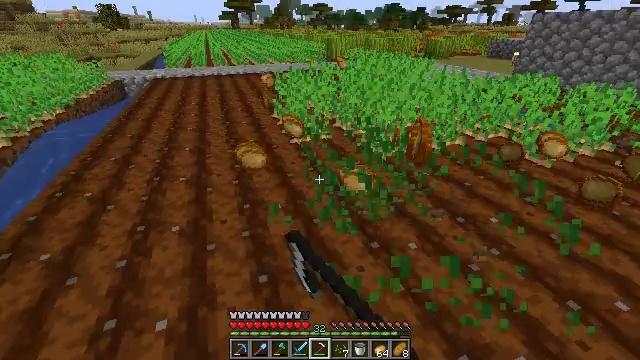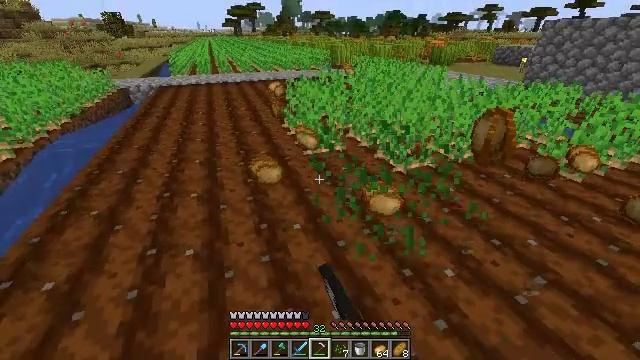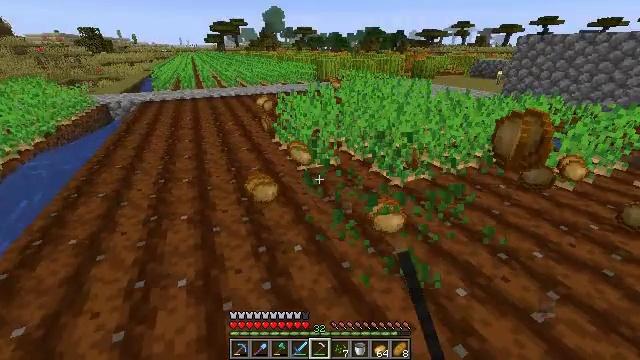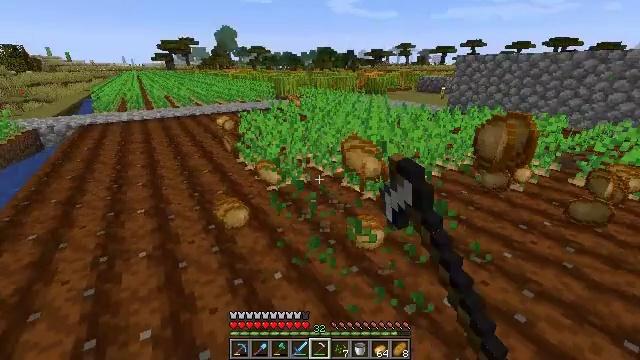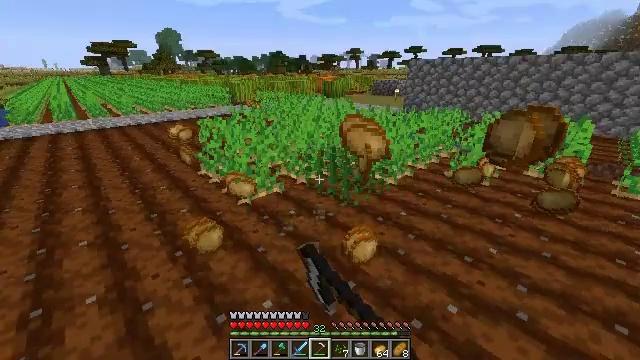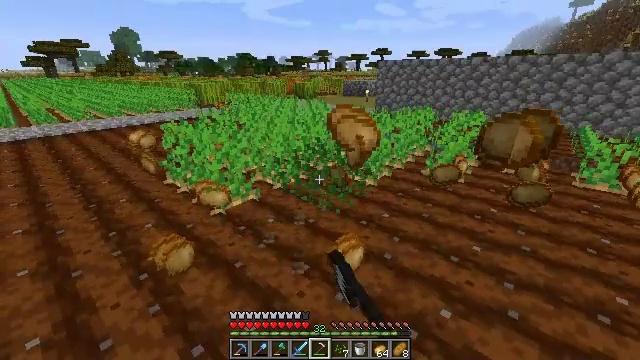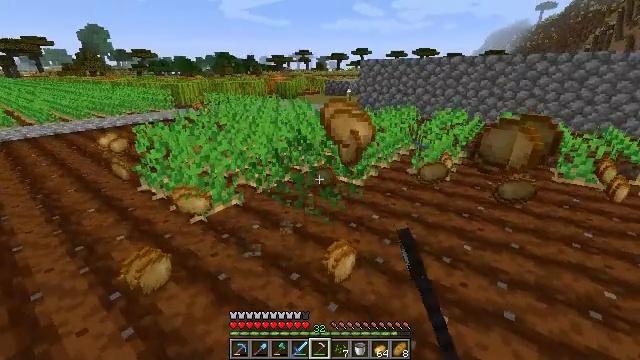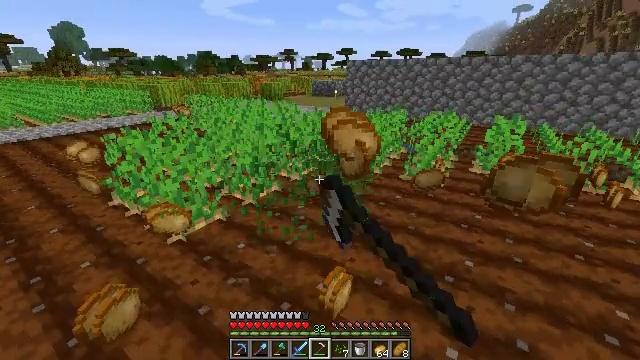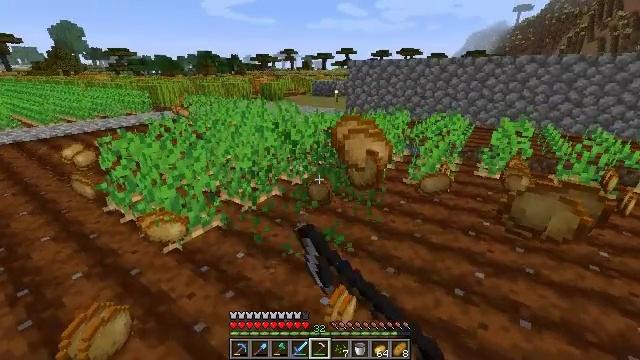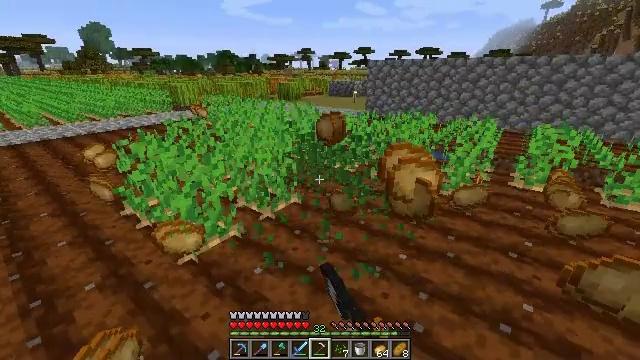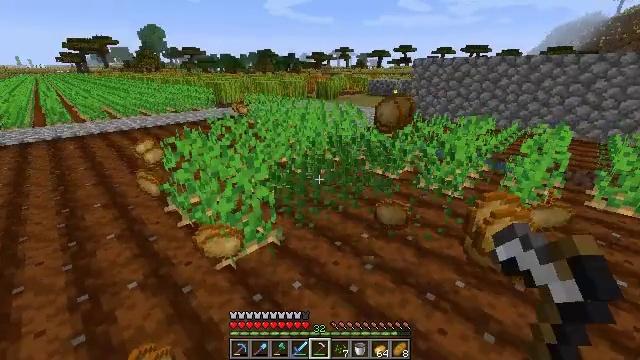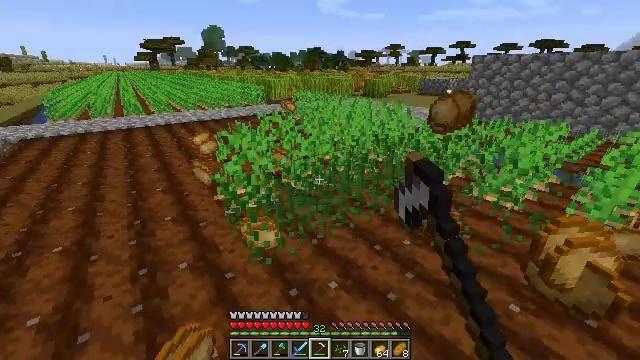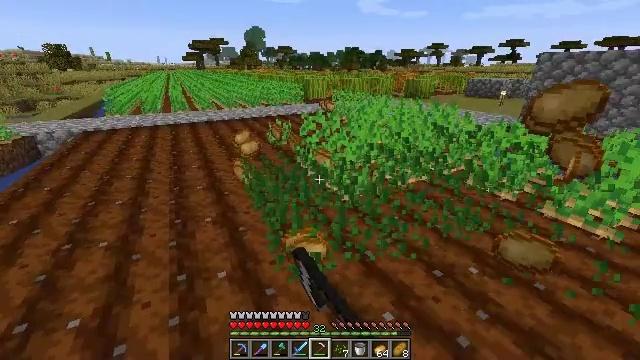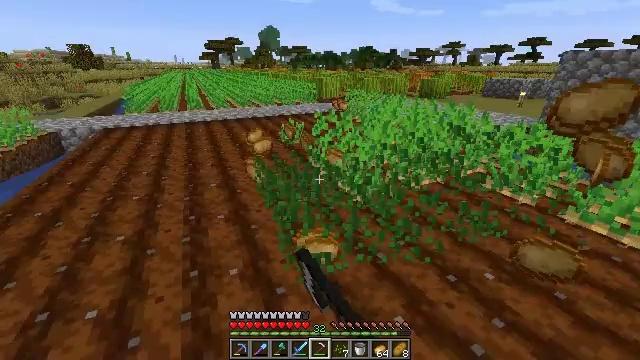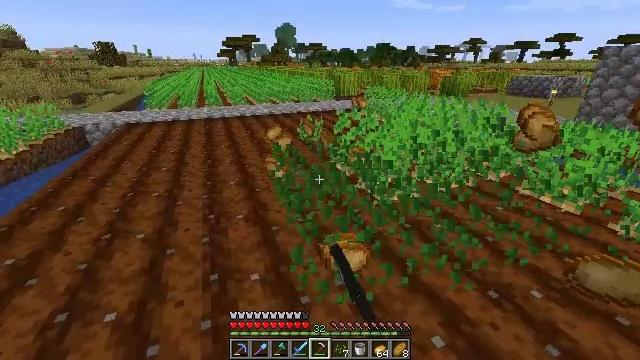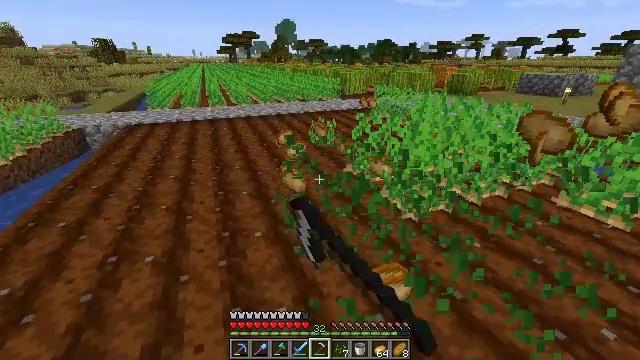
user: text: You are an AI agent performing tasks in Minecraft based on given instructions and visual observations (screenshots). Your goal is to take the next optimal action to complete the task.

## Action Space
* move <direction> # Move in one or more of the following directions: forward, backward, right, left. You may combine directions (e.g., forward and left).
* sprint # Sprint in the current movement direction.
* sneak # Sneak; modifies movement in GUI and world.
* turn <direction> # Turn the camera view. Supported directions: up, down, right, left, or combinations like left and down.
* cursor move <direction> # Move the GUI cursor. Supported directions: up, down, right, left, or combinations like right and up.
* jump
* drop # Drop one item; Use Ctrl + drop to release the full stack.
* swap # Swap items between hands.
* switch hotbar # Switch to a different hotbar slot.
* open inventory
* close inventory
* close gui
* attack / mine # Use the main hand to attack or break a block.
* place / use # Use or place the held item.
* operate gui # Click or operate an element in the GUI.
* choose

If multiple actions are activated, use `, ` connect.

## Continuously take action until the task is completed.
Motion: motion action
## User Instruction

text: Gather potatoes by left-clicking.
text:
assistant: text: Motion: move forward and move left, turn up, attack / mine
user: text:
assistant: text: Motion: move forward and move left, turn right and up, attack / mine
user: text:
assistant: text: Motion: move forward and move left, turn right and up, attack / mine
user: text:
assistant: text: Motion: move forward, turn right, attack / mine
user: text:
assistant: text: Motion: move forward, turn right, attack / mine
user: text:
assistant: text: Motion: move forward, turn right, attack / mine
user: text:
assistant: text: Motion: move forward, turn right, attack / mine
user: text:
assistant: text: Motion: move forward and move left, attack / mine
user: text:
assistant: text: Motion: move forward and move left, turn left, attack / mine
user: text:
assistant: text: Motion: move forward and move left, turn left, attack / mine
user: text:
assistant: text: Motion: move forward and move left, turn left, attack / mine
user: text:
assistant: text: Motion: move forward and move left, turn left, attack / mine
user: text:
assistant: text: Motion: move forward and move left, turn left, attack / mine
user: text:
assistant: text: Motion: move forward and move left, turn left, attack / mine
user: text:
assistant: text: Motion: move forward and move left, attack / mine
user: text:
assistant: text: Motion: move forward and move left, turn right, attack / mine
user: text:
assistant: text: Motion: move forward, turn right, attack / mine
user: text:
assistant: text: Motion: move forward, turn right, attack / mine
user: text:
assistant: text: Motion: move forward and move left, turn right, attack / mine
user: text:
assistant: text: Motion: move forward and move left, attack / mine
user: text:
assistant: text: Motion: move forward and move left, turn right, attack / mine
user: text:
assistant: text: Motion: move forward and move left, turn right, attack / mine
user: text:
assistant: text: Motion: move forward and move left, attack / mine
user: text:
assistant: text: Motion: move forward and move left, attack / mine
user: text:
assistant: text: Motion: move forward and move left, turn left, attack / mine
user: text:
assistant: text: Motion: move forward and move left, turn left, attack / mine
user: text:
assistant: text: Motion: move forward and move left, attack / mine
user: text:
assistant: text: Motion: move forward and move left, attack / mine
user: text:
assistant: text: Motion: move forward, attack / mine
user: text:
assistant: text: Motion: move forward, turn right